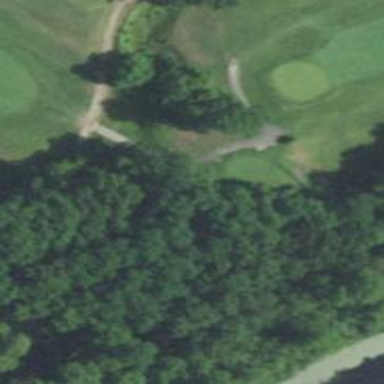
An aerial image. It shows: Golf cartpath that is also road path.